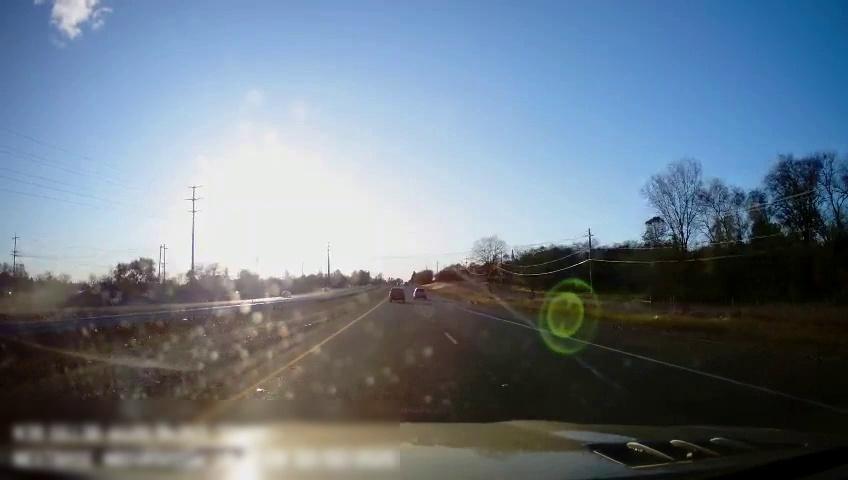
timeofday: Day
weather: Sunny
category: Drivable Space
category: Drivable Space
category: Vehicles | Truck
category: Vehicles | SUV
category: Lanes | Current Lane
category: Lanes | Current Lane
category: Lanes | Alternate Lane